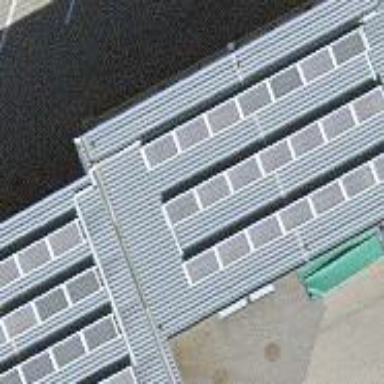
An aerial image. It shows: Warehouse with flat metal roof.